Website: crate-barrel
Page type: review-order
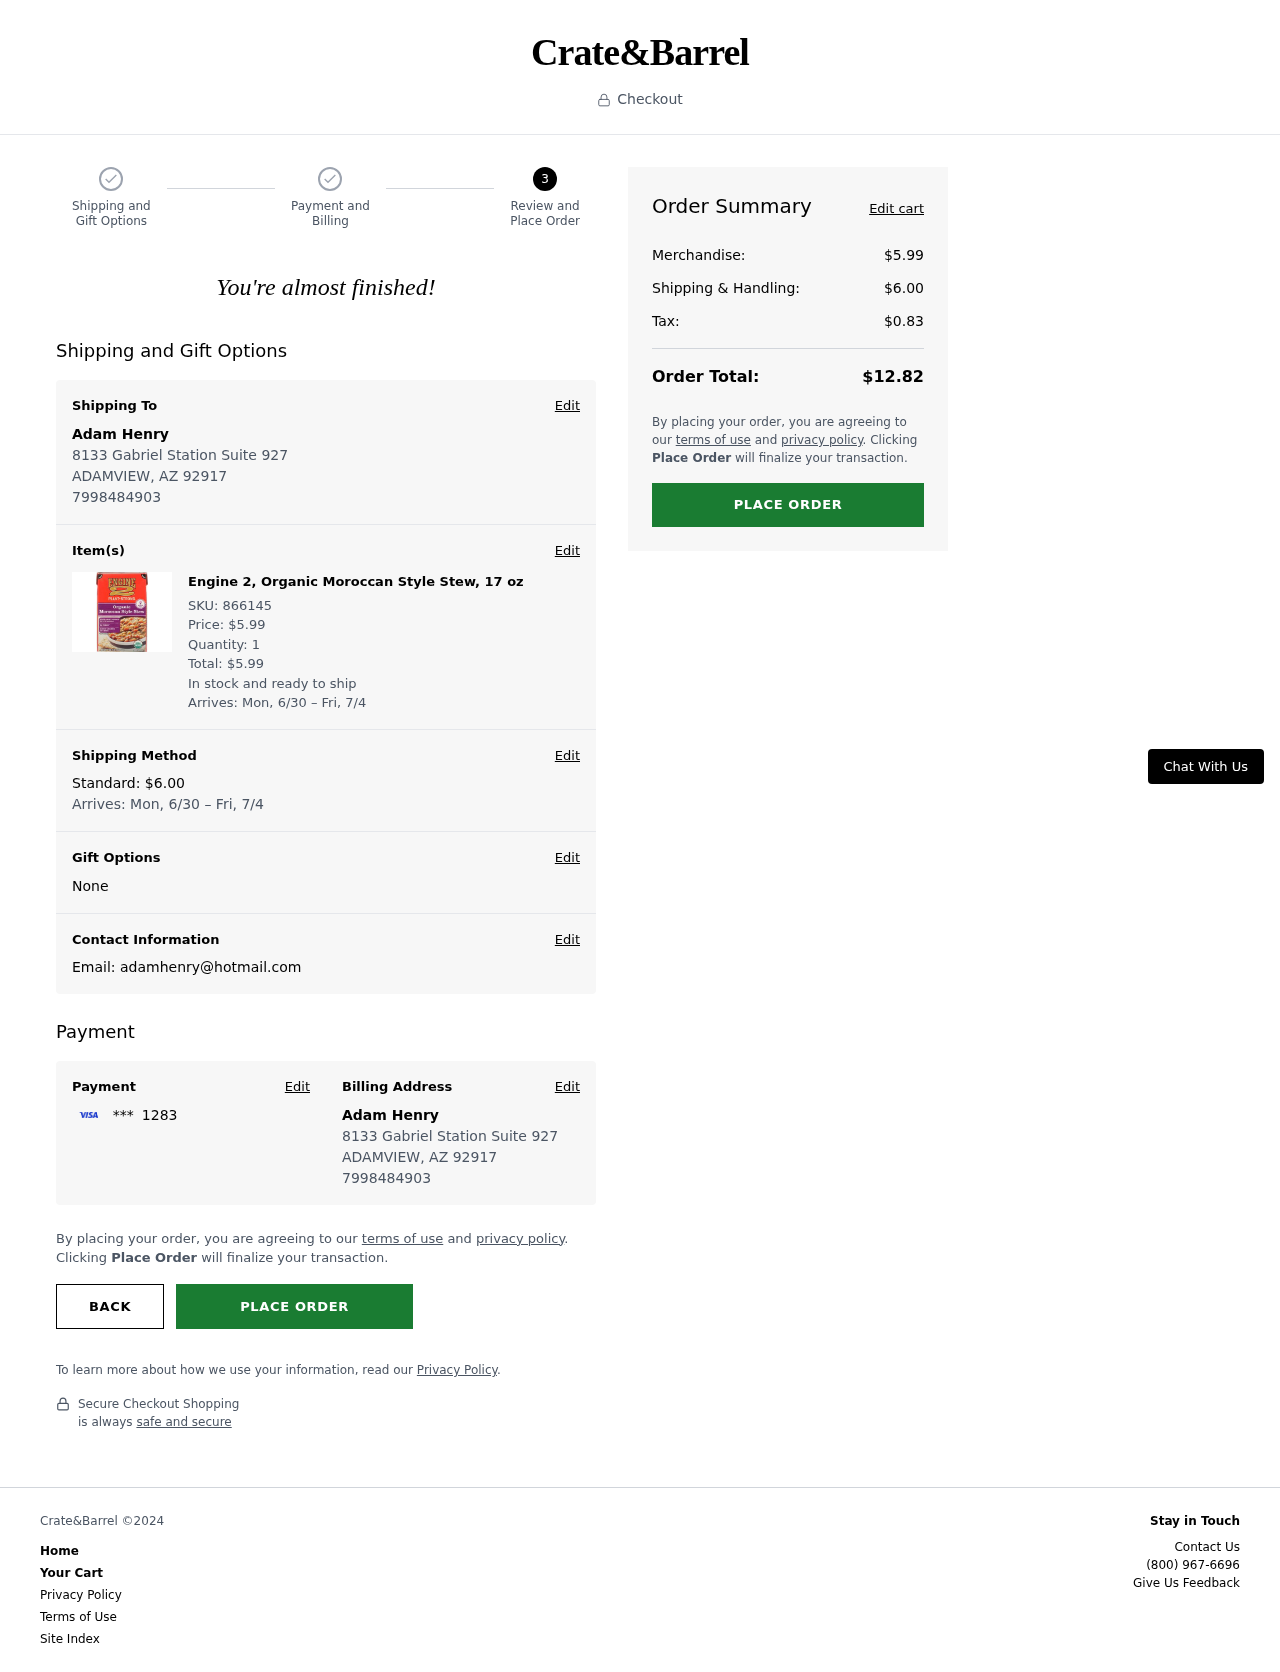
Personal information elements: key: PII_CARD_LAST4
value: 1283
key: PII_CITY
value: ADAMVIEW
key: PII_EMAIL
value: adamhenry@hotmail.com
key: PII_FULLNAME
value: Adam Henry
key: PII_PHONE
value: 7998484903
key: PII_POSTCODE
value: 92917
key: PII_STATE_ABBR
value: AZ
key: PII_STREET
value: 8133 Gabriel Station Suite 927
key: PII_FIRSTNAME
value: Adam
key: PII_LASTNAME
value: Henry
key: PII_FULLNAME2
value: Adam Henry
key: PII_FULLNAME3
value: Adam Henry
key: PII_FIRSTNAME2
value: Adam
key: PII_FIRSTNAME3
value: Adam
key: PII_LASTNAME2
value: Henry
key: PII_LASTNAME3
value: Henry
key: PII_FIRSTNAME_DERIVED
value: Adam
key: PII_LASTNAME_DERIVED
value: Henry
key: PII_FULLNAME_DERIVED
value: Adam Henry
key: PII_NAME_FULL_DERIVED
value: Adam Henry
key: PII_CITY2
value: ADAMVIEW
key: PII_POSTCODE_FULL
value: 92917
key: PII_POSTCODE_NUMERIC
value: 92917
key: PII_PHONE_LINE
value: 4903
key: PII_PHONE_SUFFIX
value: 4903
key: PII_PHONE2
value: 7998484903
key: PII_PHONE3
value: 7998484903
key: PII_PHONE_NUMERIC
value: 7998484903
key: PII_PHONE_LINE_NUMERIC
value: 4903
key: PII_PHONE_SUFFIX_NUMERIC
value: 4903
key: PII_PHONE2_NUMERIC
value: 7998484903
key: PII_PHONE3_NUMERIC
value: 7998484903
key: PII_PHONE_DIGITS
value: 7998484903
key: PII_PHONE_LAST4
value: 4903
Product elements: key: PRODUCT1_NAME
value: Engine 2, Organic Moroccan Style Stew, 17 oz
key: PRODUCT1_PRICE
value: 5.99
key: PRODUCT1_QUANTITY
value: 1
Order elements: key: ORDER_SKU
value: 866145
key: ORDER_ITEM_TOTAL
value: $5.99
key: ORDER_DELIVERY_DATE_ITEM
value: Mon, 6/30 – Fri, 7/4
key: ORDER_SHIPPING_COST
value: $6.00
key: ORDER_DELIVERY_DATE
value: Mon, 6/30 – Fri, 7/4
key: ORDER_SUBTOTAL
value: $5.99
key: ORDER_SHIPPING_COST_SUMMARY
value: $6.00
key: ORDER_TAX
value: $0.83
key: ORDER_TOTAL
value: $12.82